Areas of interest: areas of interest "Transportation stations"
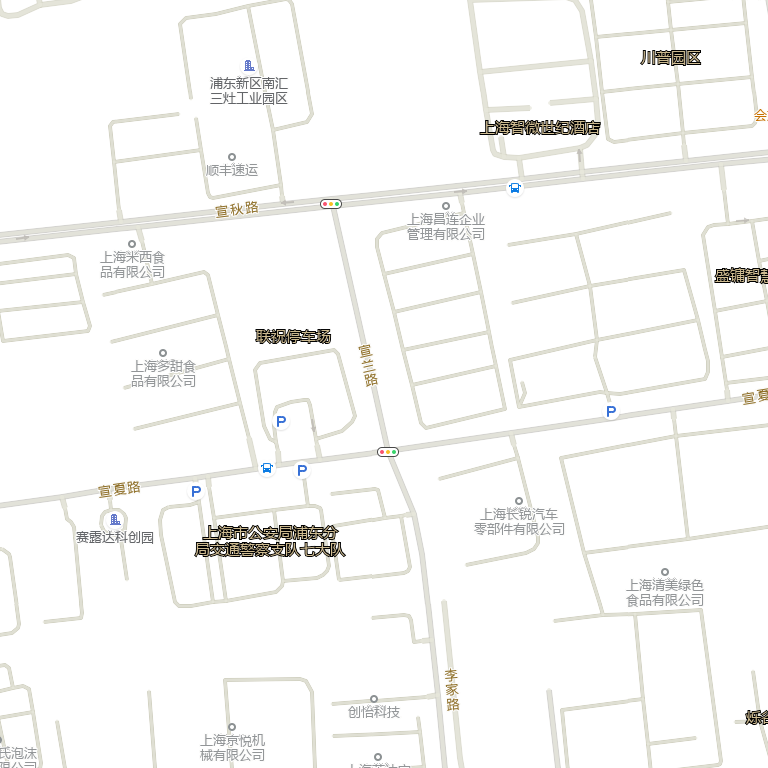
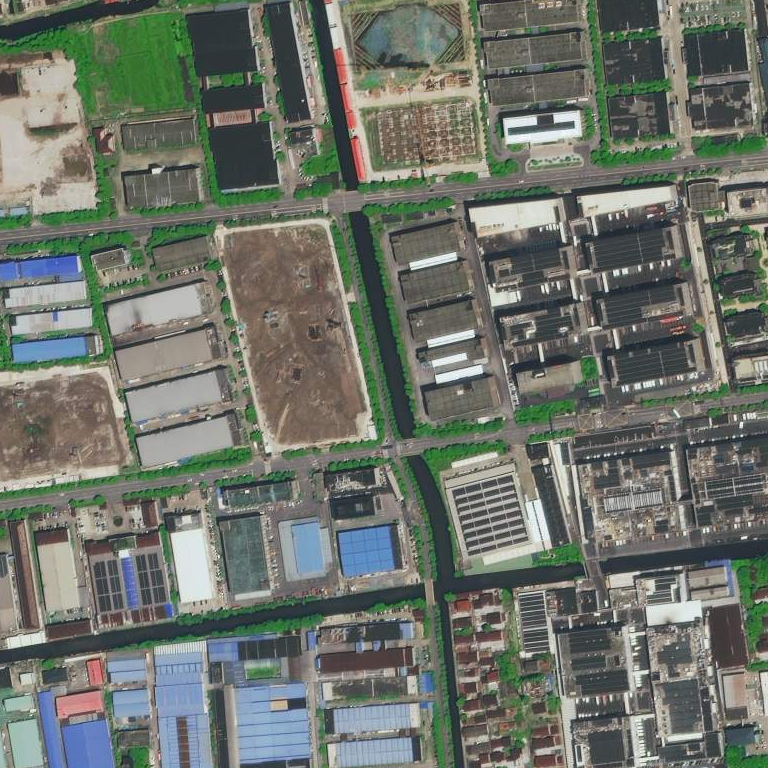